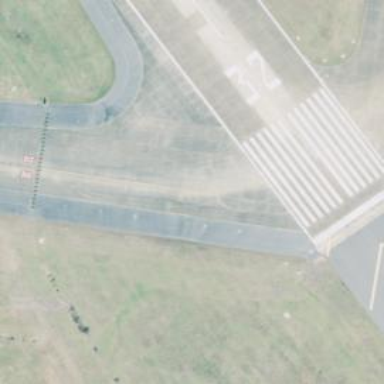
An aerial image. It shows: Image of taxiway at airport.